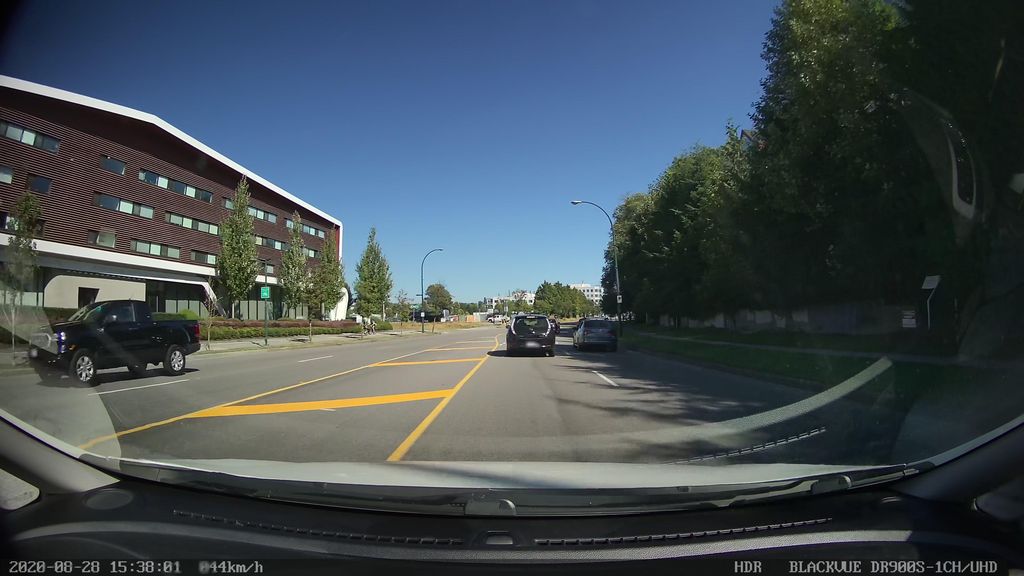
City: vancouver